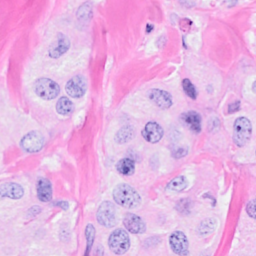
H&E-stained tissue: Breast